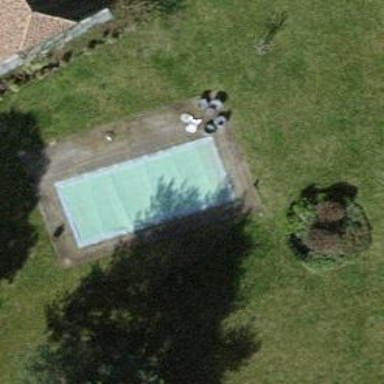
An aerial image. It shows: Swimming pool located in leisure land.